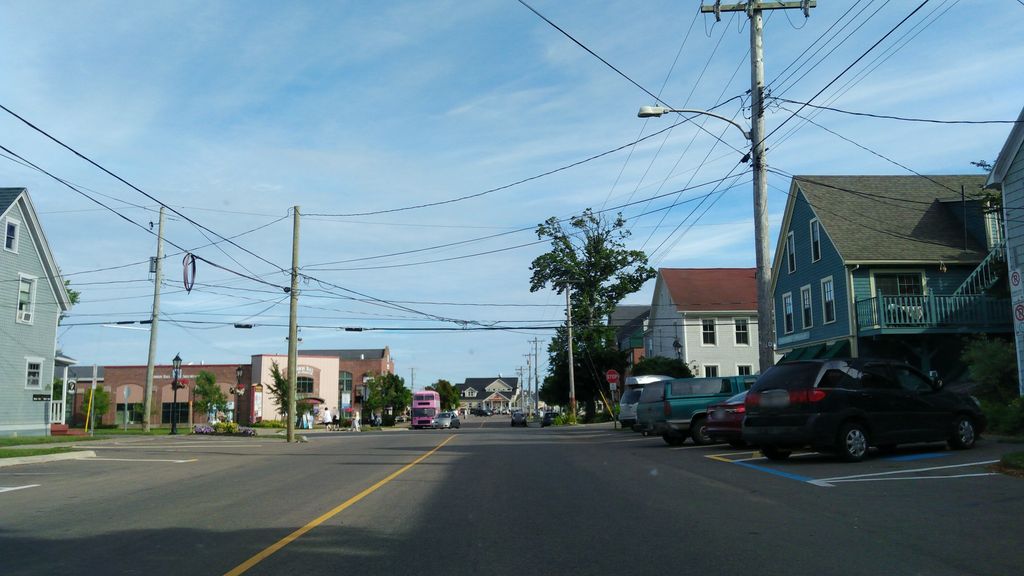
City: charlottetown